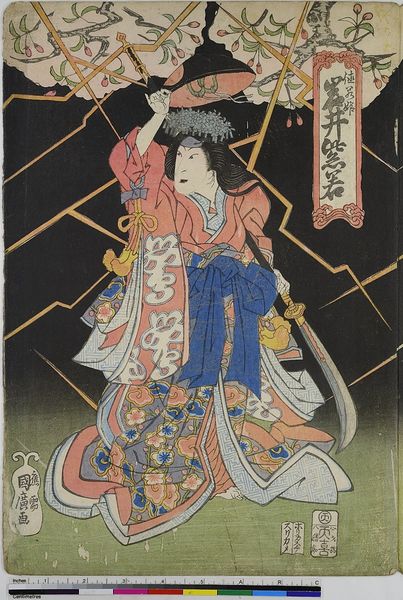
Titel: Der Schauspieler Iwai Shijaku als Tokuwaka-hime
Künstler: Takigawa Kunihiro
Standort: Hamburg
Institution: Museum für Kunst und Gewerbe Hamburg
Schlagwörter: kostüm, theater, holzschnitt, schriftzug, japanisch, schriftzeichen, druckgraphik, druckgrafik, schwert, zeit, schauspieler, farbholzschnitt, volkskunst, schauspielerin, kabuki, edo, reproduktionen, druckerzeugnisse, theateraufführung, ukiyo, kostüüm